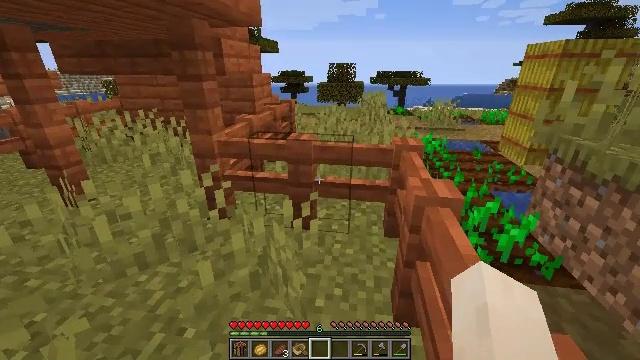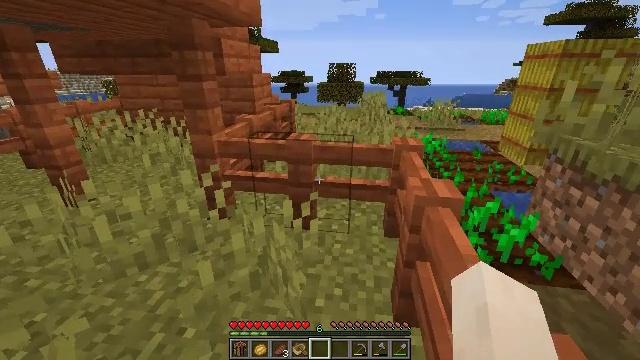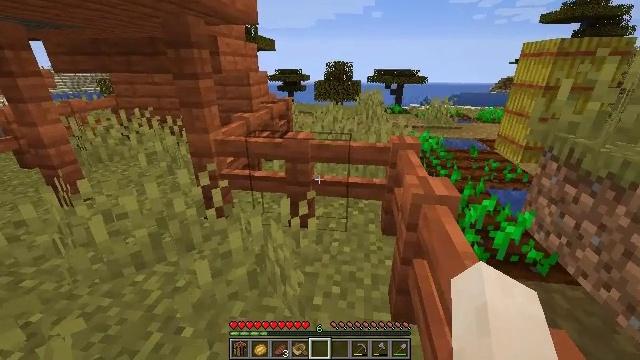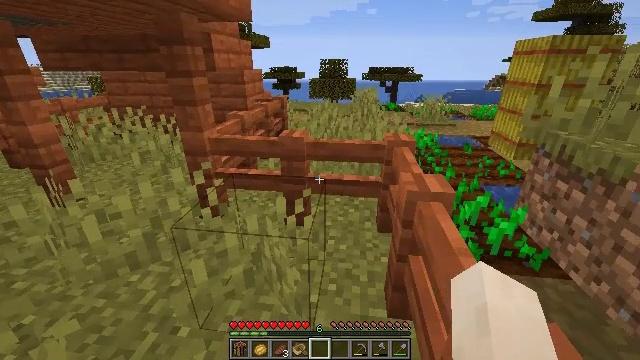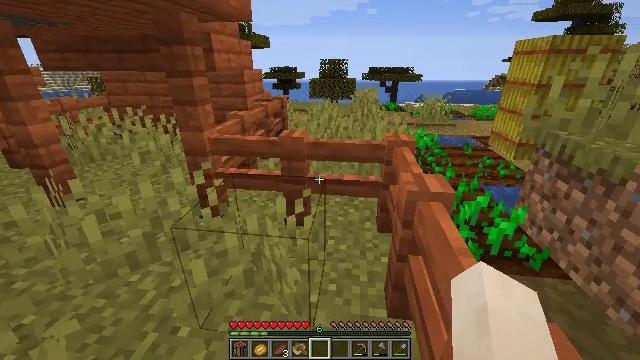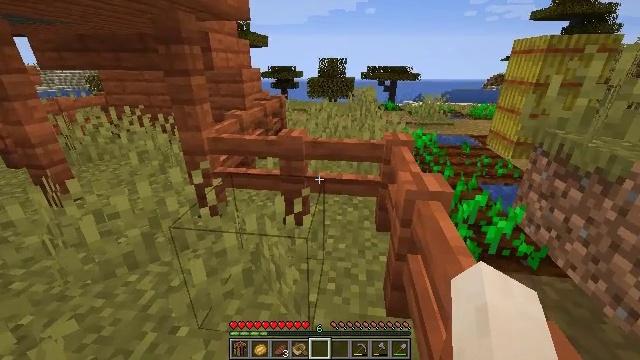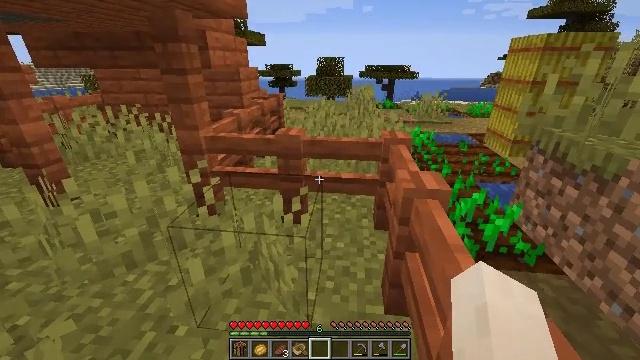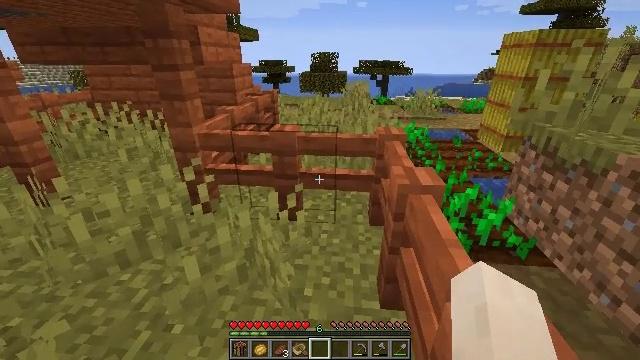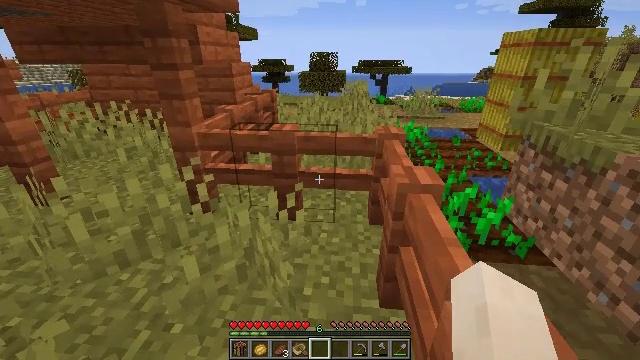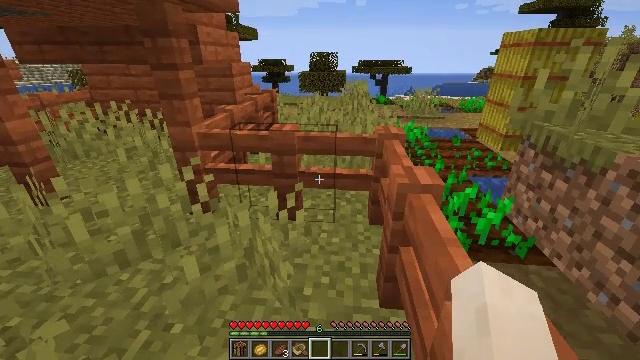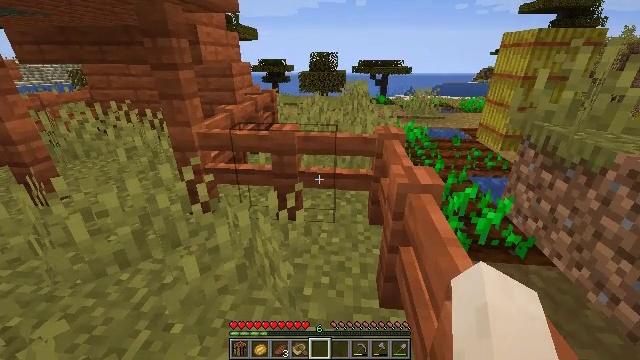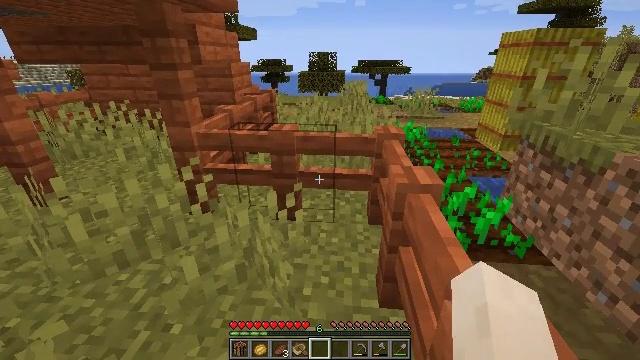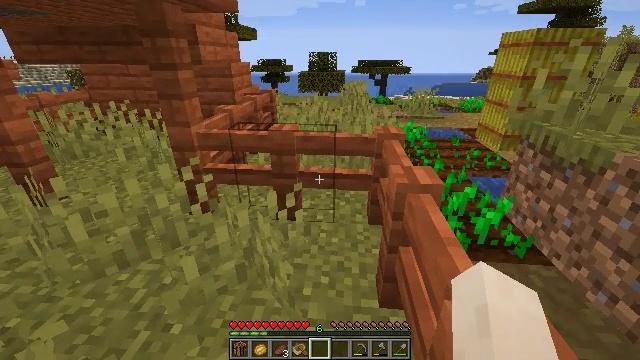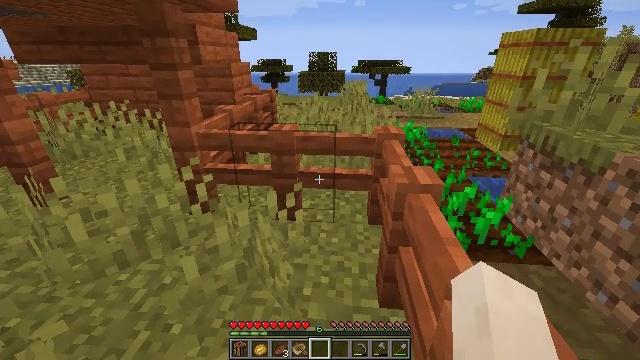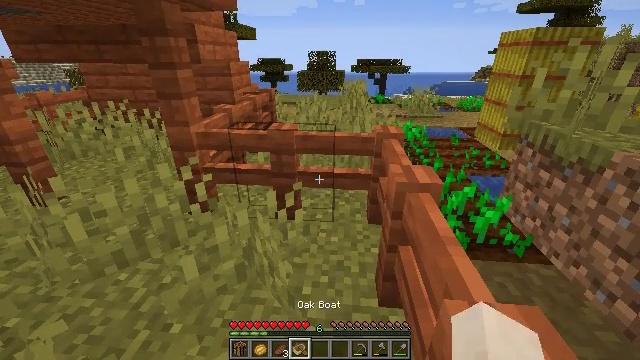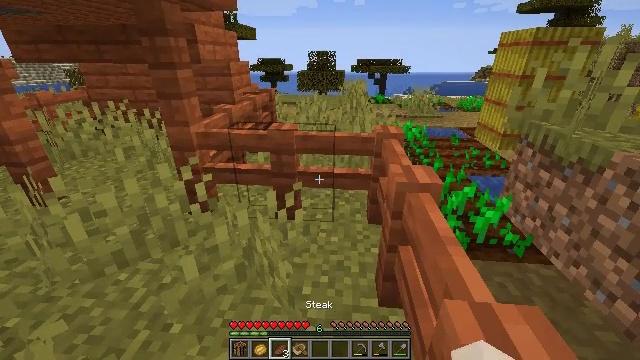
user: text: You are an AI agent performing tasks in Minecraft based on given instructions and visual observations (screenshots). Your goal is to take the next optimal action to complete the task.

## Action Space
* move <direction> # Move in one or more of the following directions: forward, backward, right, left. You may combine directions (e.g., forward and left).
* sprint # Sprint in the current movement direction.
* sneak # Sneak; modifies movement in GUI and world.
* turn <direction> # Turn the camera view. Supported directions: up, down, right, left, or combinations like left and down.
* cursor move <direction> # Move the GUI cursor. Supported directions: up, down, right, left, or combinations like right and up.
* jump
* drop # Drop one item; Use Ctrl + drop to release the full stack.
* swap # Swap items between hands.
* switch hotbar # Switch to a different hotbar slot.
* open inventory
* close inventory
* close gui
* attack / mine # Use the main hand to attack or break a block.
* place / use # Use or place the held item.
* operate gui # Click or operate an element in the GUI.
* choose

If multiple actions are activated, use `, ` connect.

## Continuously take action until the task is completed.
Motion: motion action
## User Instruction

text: Mine the acacia fence.
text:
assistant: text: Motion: no_op
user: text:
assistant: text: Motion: no_op
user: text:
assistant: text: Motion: turn right
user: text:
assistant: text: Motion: no_op
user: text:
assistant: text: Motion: no_op
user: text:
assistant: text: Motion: no_op
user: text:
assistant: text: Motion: turn right
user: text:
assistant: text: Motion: no_op
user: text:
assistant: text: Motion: no_op
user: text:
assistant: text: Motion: no_op
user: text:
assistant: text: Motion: no_op
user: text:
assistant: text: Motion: no_op
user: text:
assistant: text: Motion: no_op
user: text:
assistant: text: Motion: no_op
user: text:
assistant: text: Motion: no_op
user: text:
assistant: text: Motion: no_op
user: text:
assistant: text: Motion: no_op
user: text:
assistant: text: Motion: no_op
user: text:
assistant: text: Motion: no_op
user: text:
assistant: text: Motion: no_op
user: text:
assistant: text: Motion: no_op
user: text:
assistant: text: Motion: no_op
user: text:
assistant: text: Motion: no_op
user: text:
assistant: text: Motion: no_op
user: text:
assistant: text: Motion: no_op
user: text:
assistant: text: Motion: turn right and down
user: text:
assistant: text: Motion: turn right and down
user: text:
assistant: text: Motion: turn right and down
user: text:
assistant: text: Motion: turn right
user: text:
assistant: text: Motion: move forward and move left